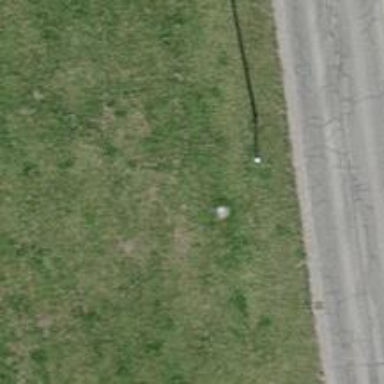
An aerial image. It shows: Straight power pole with straightforward line management.